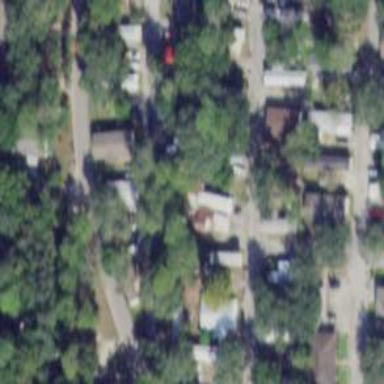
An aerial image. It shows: Residential area known as trailer park.